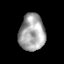
Tissue: prostate
Cell type: T cells
Senescence score: 0.3593
Nuclear area (px): 915
Mean DAPI intensity: 166.483